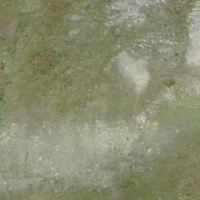
EUNIS habitat code: 26
Species observed at this site:
Gentiana brachyphylla